Question: Doodle jump have a great scrolling list here and I'd really like to make my own.
I love the sunken look and feel this has... How is it done?
Where Can I start, what is the object I need to create?
thanks

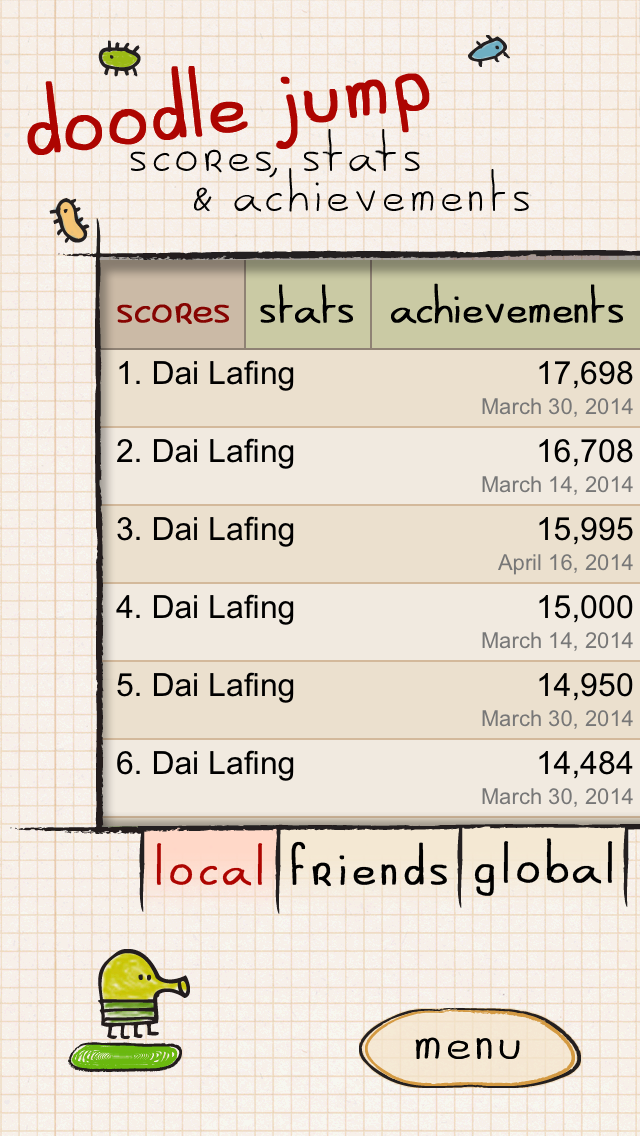
Answer: EDIT: Sorry, misread the title. This probably doesn't apply to Cocos2d.
That seems to be a quite standard <URL>.
So you can create a standard <URL> and assign them to the 'UITableView'.
If you're not familiar with Table Views, check out the <URL>.